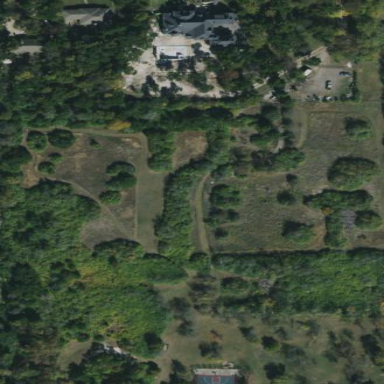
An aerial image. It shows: Grassy plot in zoning area.